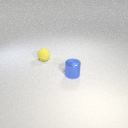
small yellow rubber sphere behind small blue metal cylinder